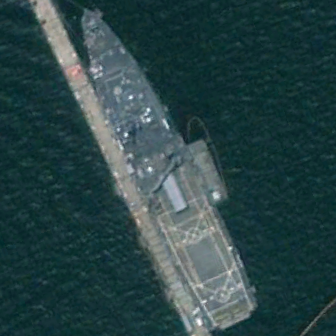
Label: combat